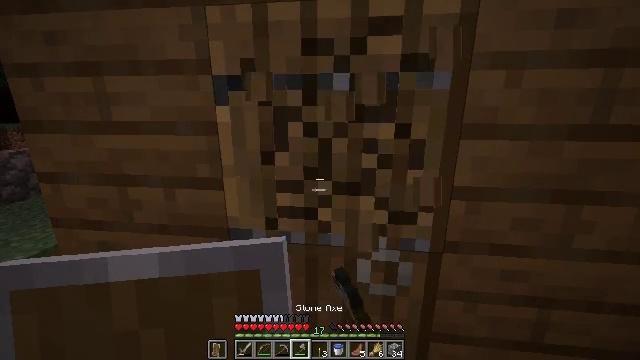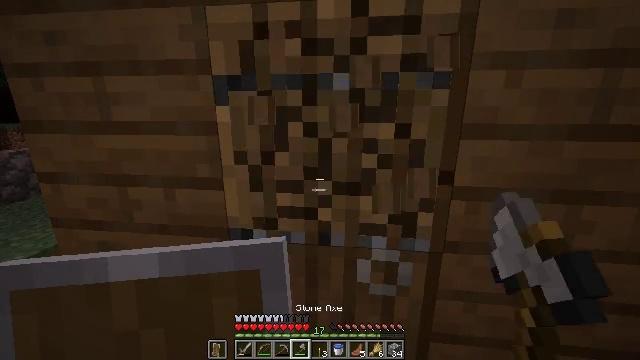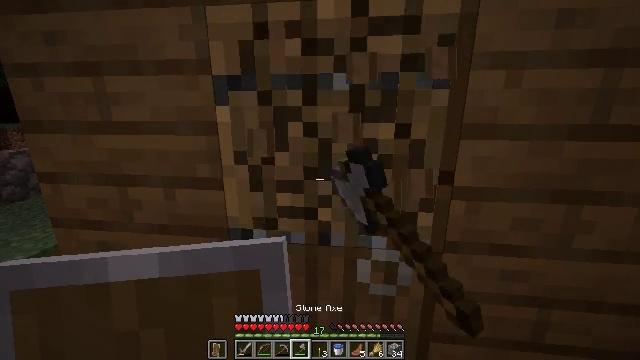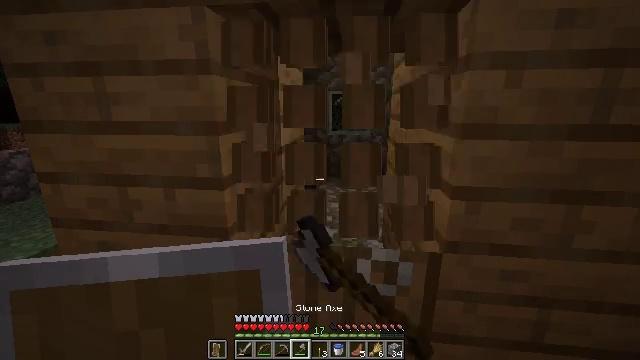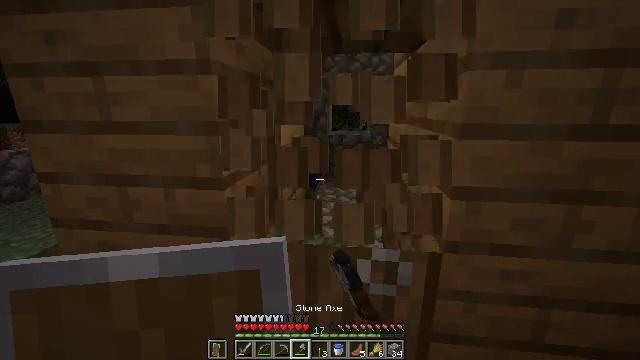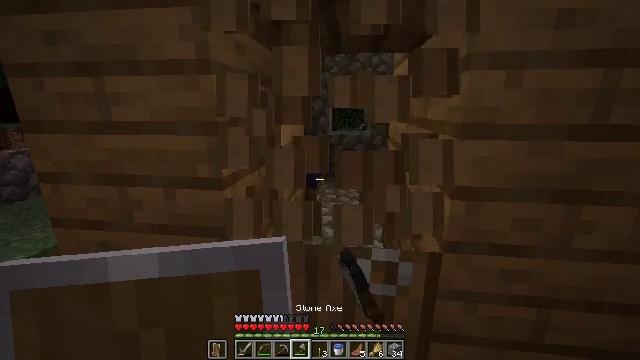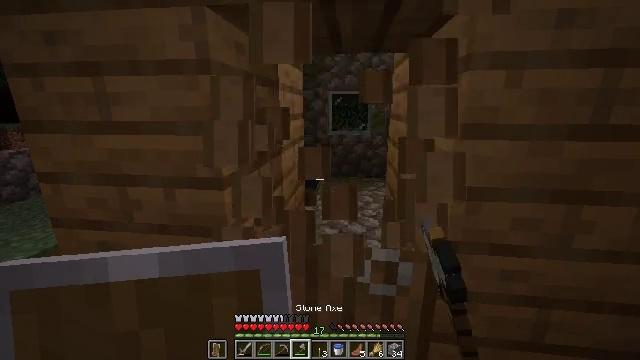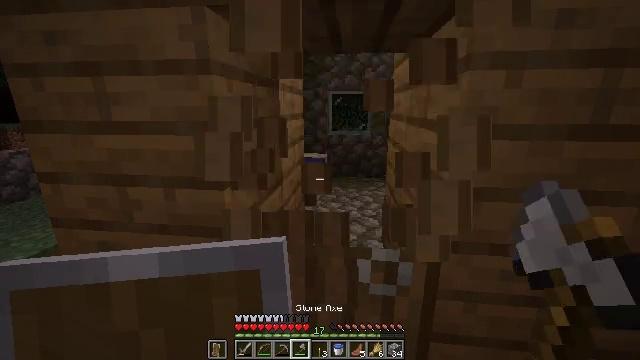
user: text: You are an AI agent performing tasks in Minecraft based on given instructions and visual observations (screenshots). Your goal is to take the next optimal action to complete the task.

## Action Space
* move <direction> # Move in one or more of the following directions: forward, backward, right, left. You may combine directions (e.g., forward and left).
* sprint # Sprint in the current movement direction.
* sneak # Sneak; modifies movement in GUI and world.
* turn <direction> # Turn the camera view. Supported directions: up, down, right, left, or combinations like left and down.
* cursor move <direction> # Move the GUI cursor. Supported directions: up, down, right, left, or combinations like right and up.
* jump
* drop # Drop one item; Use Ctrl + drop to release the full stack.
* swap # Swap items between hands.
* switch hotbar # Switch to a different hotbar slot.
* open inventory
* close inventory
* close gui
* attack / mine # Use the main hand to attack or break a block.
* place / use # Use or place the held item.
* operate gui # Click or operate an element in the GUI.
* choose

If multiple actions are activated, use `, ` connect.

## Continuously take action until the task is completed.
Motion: motion action
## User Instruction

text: Attack the spruce door to gather it.
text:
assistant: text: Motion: attack / mine
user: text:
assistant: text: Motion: attack / mine
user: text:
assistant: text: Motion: attack / mine
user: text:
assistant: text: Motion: attack / mine
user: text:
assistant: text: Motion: attack / mine
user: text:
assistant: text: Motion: attack / mine
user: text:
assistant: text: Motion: attack / mine
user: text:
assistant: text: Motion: no_op